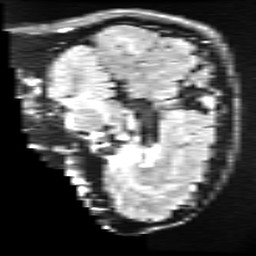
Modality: FLAIR
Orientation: sagittal
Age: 40
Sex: male
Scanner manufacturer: ge
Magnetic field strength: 3 T
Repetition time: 11 s
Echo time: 0.1497 s